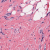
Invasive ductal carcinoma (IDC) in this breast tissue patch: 0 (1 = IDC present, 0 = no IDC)